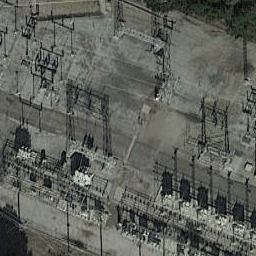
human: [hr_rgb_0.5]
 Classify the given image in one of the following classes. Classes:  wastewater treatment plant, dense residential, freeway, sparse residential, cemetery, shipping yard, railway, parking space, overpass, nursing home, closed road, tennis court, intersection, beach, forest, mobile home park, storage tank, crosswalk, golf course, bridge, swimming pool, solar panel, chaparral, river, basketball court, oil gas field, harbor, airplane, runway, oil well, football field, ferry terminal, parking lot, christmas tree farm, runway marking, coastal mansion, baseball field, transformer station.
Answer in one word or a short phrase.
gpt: transformer station